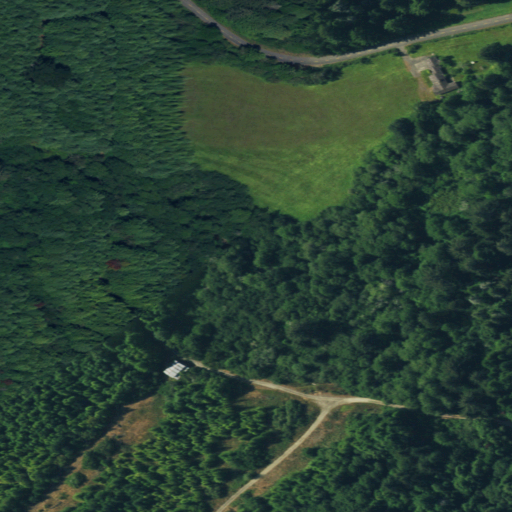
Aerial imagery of plain(s) in California named Jones Prairie containing woody wetlands, open development, pasture, evergreen forest, herbaceous wetlands, grassland, mixed forest, and low intensity development